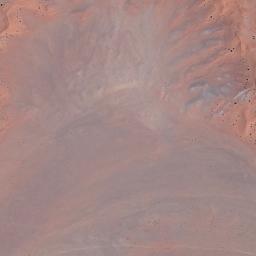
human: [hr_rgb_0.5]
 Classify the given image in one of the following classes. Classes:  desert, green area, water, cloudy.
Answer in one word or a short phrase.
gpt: desert